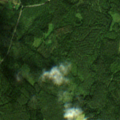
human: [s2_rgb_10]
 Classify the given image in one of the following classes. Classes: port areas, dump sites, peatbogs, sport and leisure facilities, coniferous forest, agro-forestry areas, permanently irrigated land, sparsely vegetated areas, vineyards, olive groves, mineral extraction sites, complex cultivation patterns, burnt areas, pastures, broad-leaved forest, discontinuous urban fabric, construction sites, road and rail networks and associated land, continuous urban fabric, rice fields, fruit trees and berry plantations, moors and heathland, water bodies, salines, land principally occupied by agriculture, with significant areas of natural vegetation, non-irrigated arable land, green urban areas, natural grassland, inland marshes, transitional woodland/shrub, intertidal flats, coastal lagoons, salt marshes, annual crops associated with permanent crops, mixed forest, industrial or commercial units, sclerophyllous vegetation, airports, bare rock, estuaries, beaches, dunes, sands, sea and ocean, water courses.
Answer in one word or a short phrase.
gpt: coniferous forest, mixed forest, transitional woodland/shrub